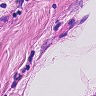
Metastatic tissue present: yes